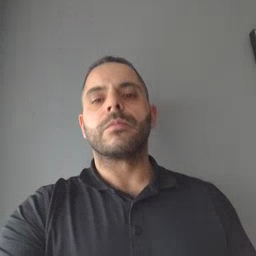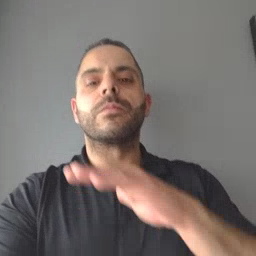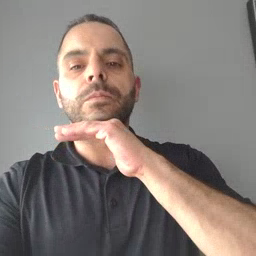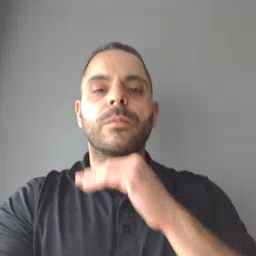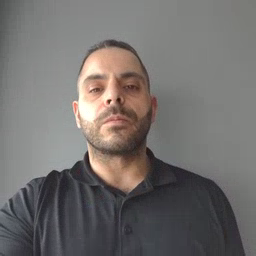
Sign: pig